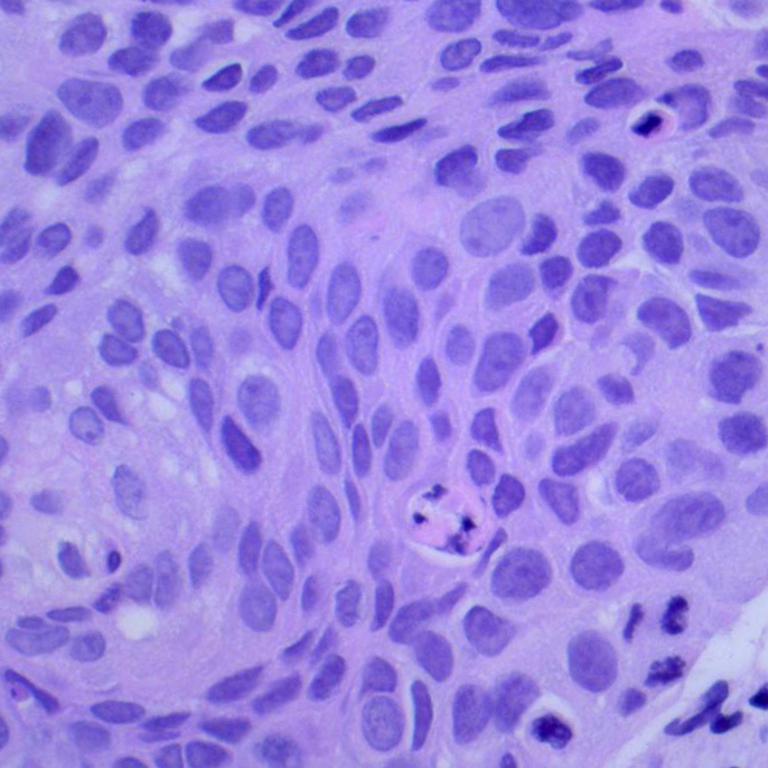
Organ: lung
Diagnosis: squamous carcinomas